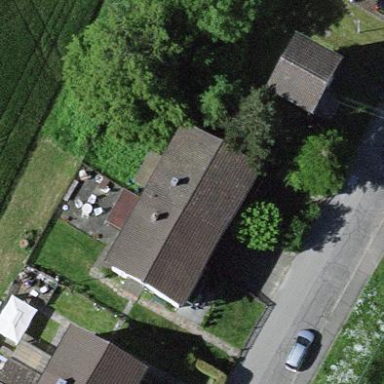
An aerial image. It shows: Terrace building.